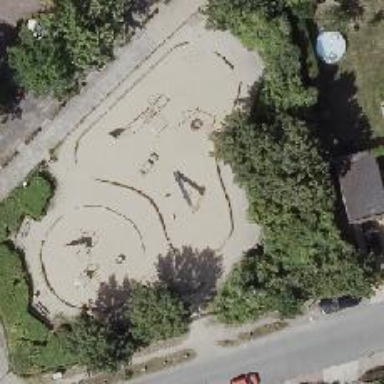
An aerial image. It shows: Playground featuring slide.